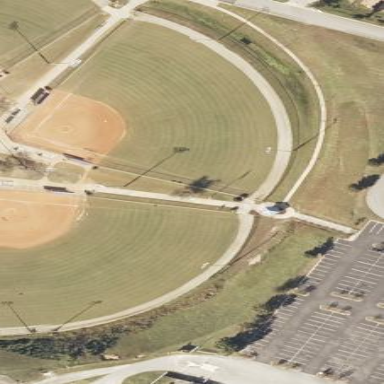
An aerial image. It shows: Softball pitch for leisure and sport activities.